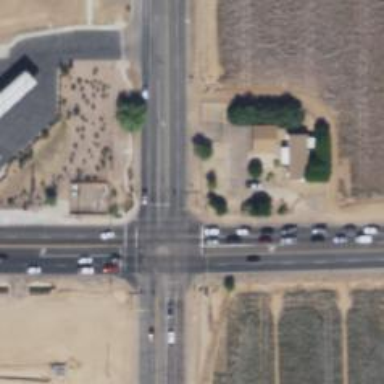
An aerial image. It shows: Solid stop line on the road.